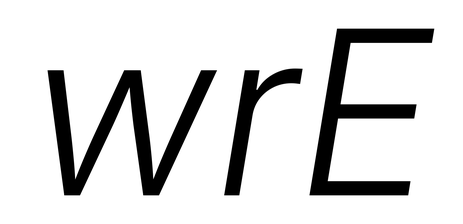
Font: Inter-Italic_Light_Italic